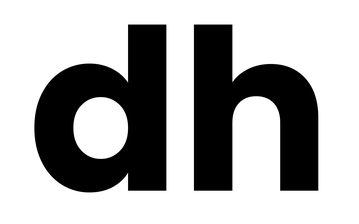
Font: Poppins-Bold